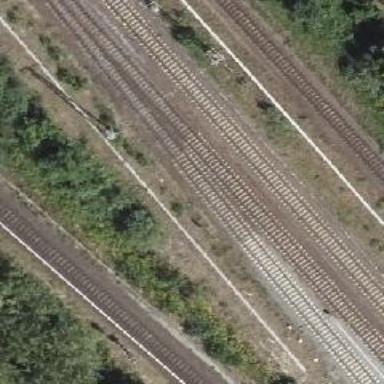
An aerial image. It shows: Railway signal.